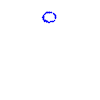
Particle: pion